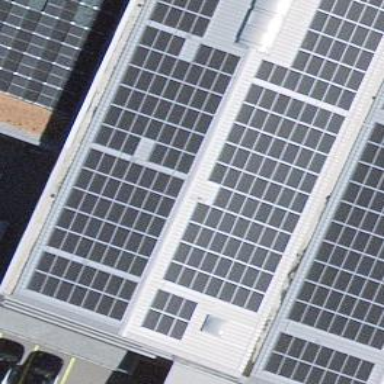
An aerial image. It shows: Solar power generator using photovoltaic panels.